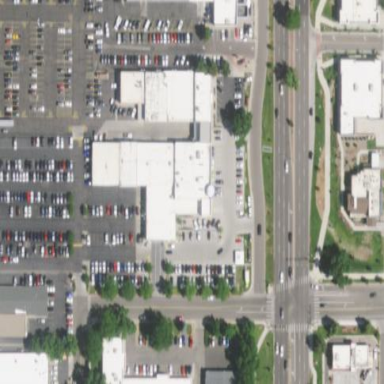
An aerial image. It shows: Car shop building.